Field crop: tomato
Growth stage: 1
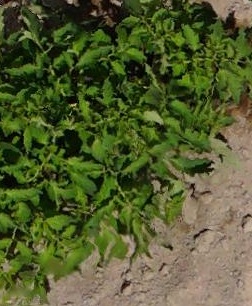
Species: tomato